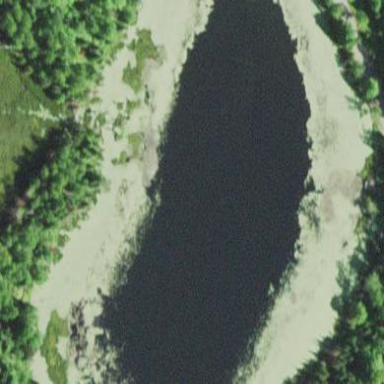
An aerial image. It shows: Pond with natural water.